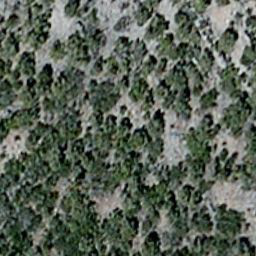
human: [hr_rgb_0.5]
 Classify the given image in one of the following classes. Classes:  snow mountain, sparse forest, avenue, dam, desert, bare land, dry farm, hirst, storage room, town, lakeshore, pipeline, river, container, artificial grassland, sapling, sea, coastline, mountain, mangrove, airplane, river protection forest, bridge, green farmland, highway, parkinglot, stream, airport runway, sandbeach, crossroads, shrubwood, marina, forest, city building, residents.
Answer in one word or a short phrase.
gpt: sparse forest